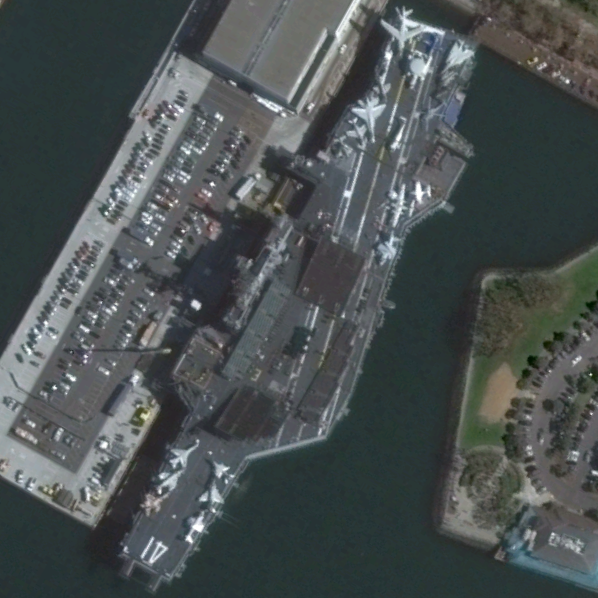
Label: aircraft_carrier